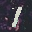
Label: 1